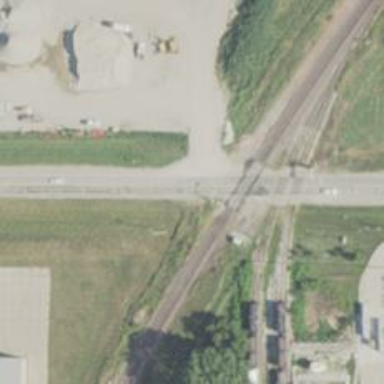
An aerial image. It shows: Railway level crossing.